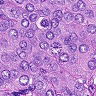
Metastatic tissue present: yes